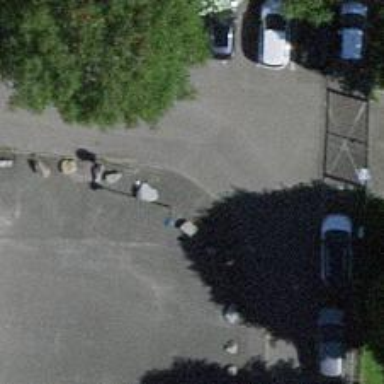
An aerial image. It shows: Block barrier.